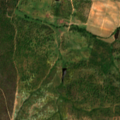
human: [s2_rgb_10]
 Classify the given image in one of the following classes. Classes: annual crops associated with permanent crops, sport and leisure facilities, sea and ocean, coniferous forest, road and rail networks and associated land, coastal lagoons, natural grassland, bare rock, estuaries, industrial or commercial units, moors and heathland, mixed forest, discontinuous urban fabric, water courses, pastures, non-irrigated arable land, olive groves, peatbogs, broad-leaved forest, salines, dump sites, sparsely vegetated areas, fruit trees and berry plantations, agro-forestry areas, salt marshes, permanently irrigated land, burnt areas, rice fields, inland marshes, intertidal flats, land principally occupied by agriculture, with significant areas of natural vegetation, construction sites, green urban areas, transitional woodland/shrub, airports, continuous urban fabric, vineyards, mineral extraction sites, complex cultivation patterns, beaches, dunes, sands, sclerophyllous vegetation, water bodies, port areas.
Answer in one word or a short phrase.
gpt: continuous urban fabric